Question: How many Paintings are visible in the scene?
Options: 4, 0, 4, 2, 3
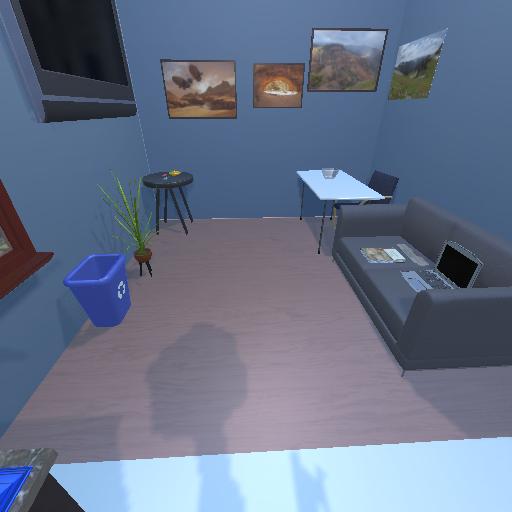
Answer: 4